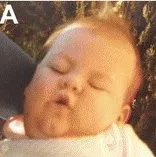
Photographs of the patient at the age of 9 months Note the long face, anteverted nares, hypertelorism, open-tended mouth and myopatic face.
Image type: medical_photograph (other_medical_photograph)